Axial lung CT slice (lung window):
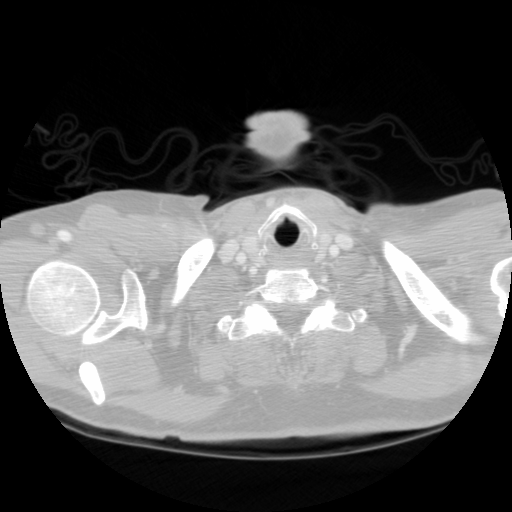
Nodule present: no